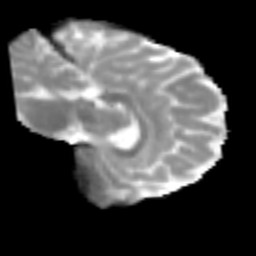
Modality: MD
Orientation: sagittal
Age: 22
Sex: female
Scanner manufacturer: siemens
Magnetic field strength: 3 T
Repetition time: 2.3 s
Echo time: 0.085 s